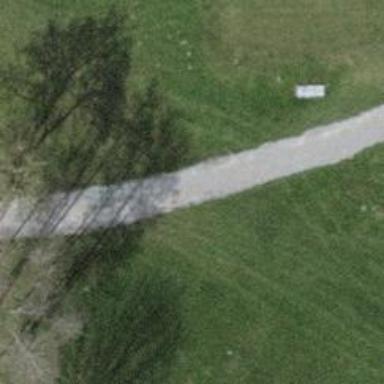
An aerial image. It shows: Path for golf carts.